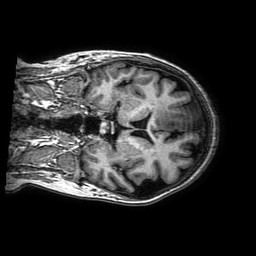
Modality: T1w
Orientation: coronal
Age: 51
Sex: female
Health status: ill
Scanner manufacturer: philips
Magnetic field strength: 3 T
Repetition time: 0.006659 s
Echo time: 0.003016 s